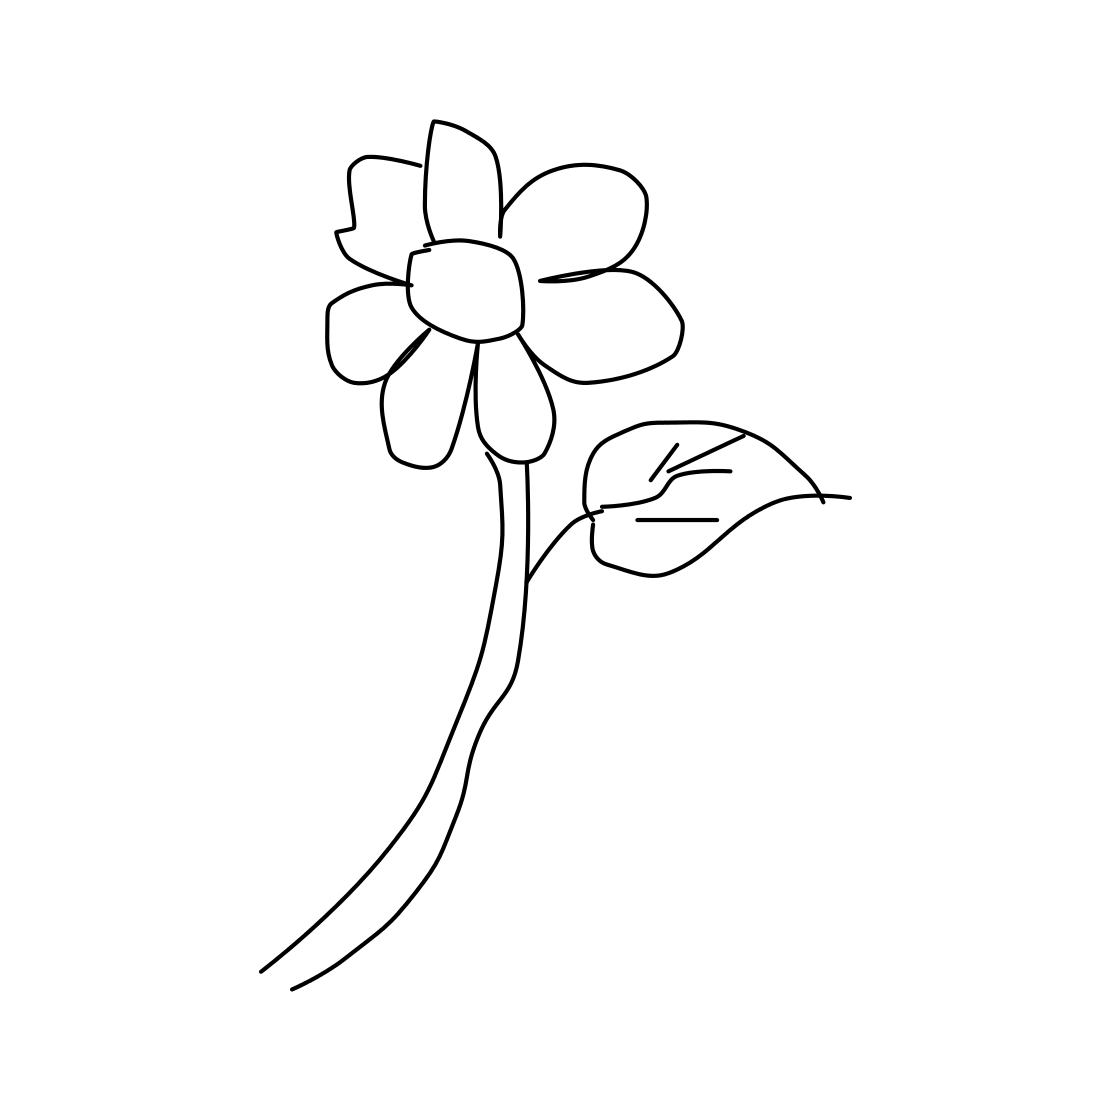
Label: flower with stem